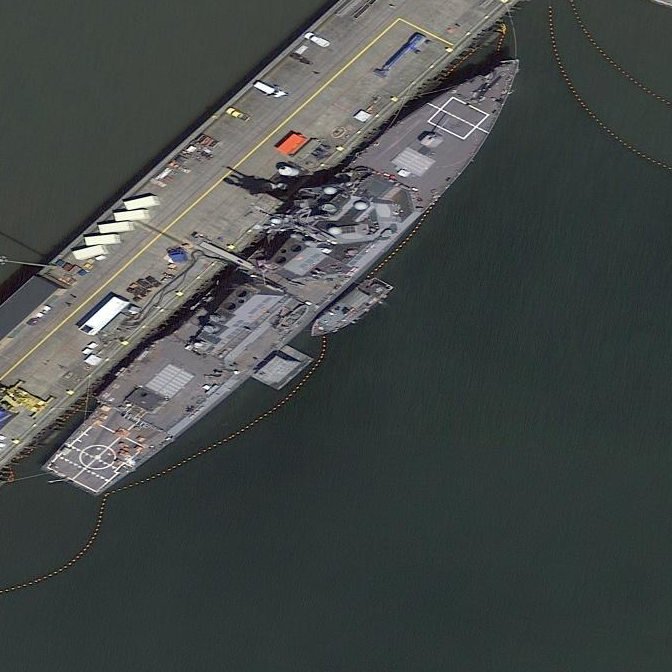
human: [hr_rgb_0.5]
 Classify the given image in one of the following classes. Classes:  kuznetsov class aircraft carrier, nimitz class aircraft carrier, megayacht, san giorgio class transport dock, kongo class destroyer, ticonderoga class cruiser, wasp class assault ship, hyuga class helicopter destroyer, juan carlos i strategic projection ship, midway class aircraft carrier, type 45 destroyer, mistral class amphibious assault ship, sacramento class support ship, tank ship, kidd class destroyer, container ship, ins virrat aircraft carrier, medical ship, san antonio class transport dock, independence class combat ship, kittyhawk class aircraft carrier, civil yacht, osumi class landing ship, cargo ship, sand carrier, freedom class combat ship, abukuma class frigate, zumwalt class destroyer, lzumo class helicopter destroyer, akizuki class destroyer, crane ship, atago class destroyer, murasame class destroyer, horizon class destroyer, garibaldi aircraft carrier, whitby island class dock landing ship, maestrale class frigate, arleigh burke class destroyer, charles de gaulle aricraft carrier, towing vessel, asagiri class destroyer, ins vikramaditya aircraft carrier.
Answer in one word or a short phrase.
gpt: Arleigh Burke class destroyer